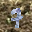
Label: 7